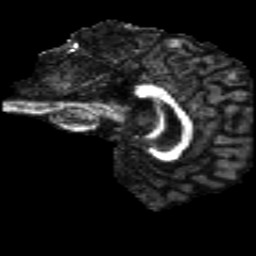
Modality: FA
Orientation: sagittal
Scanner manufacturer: siemens
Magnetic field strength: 3 T
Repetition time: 4.16 s
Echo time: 0.0806 s